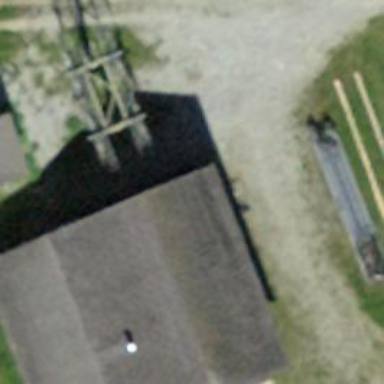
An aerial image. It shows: Pylon used for aerialway.